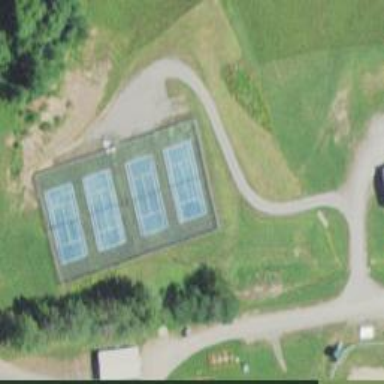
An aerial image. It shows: Tennis court in leisure pitch.